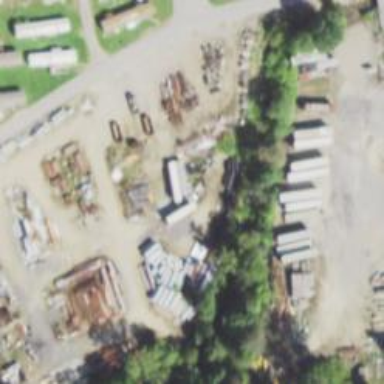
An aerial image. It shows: Scrap yard located in industrial area.